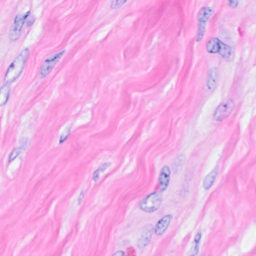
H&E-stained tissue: Breast